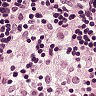
Metastatic tissue present: no